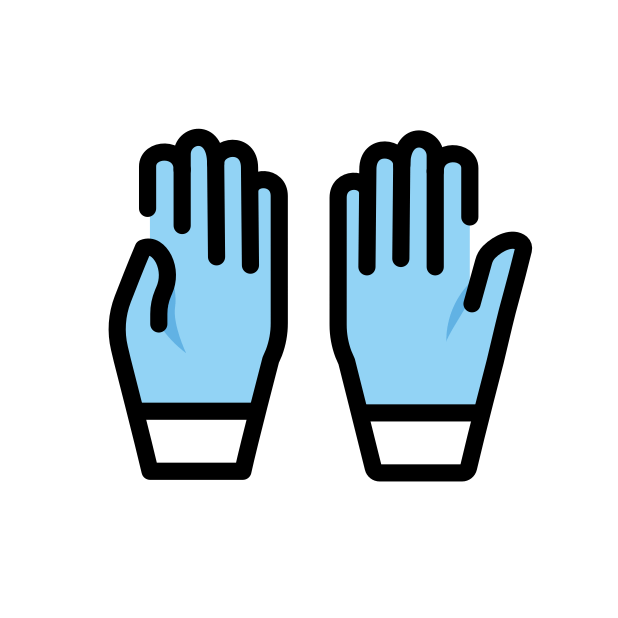
medical gloves